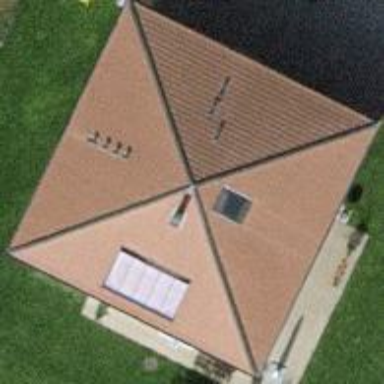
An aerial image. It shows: Simple house.